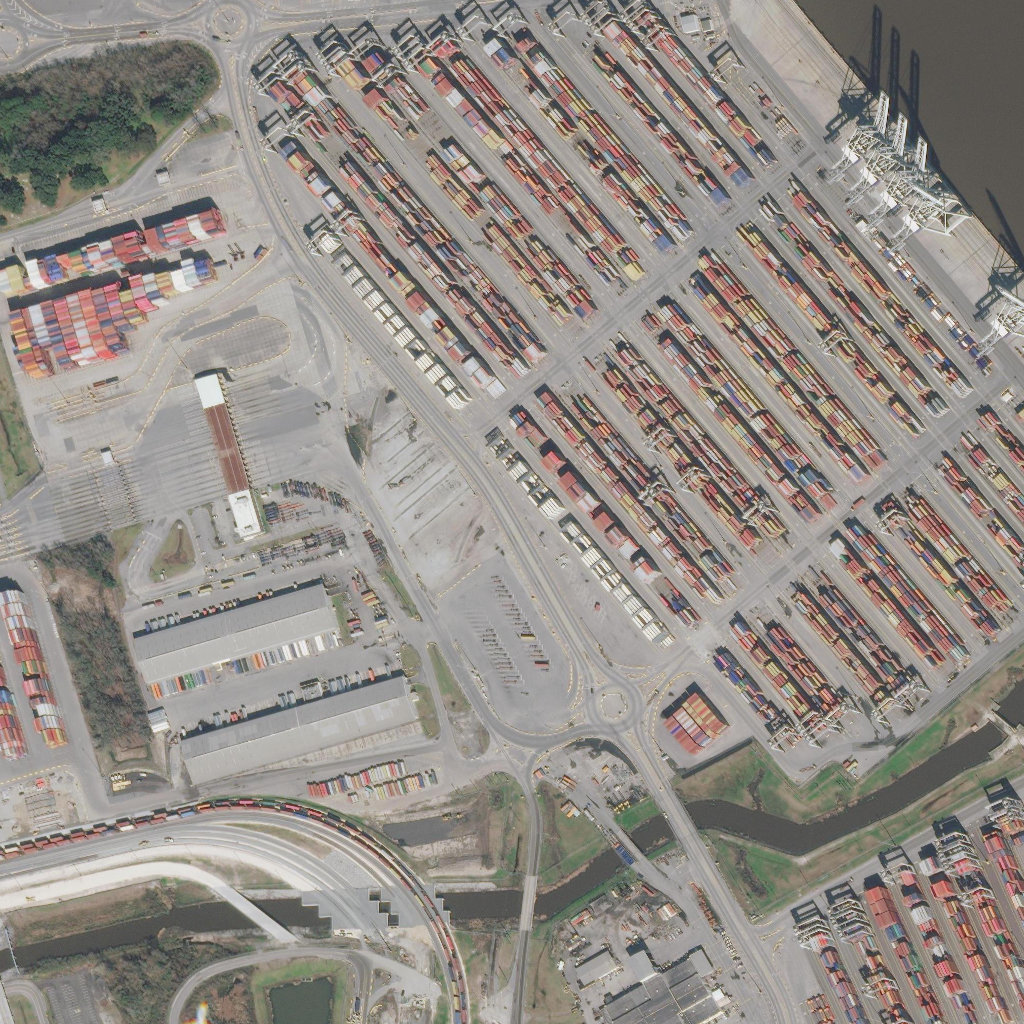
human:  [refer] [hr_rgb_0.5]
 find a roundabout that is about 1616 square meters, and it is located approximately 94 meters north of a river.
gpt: <box>[[56, 66, 63, 72, 0]]</box>